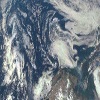
Label: cloud